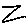
Label: zigzag